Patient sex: F
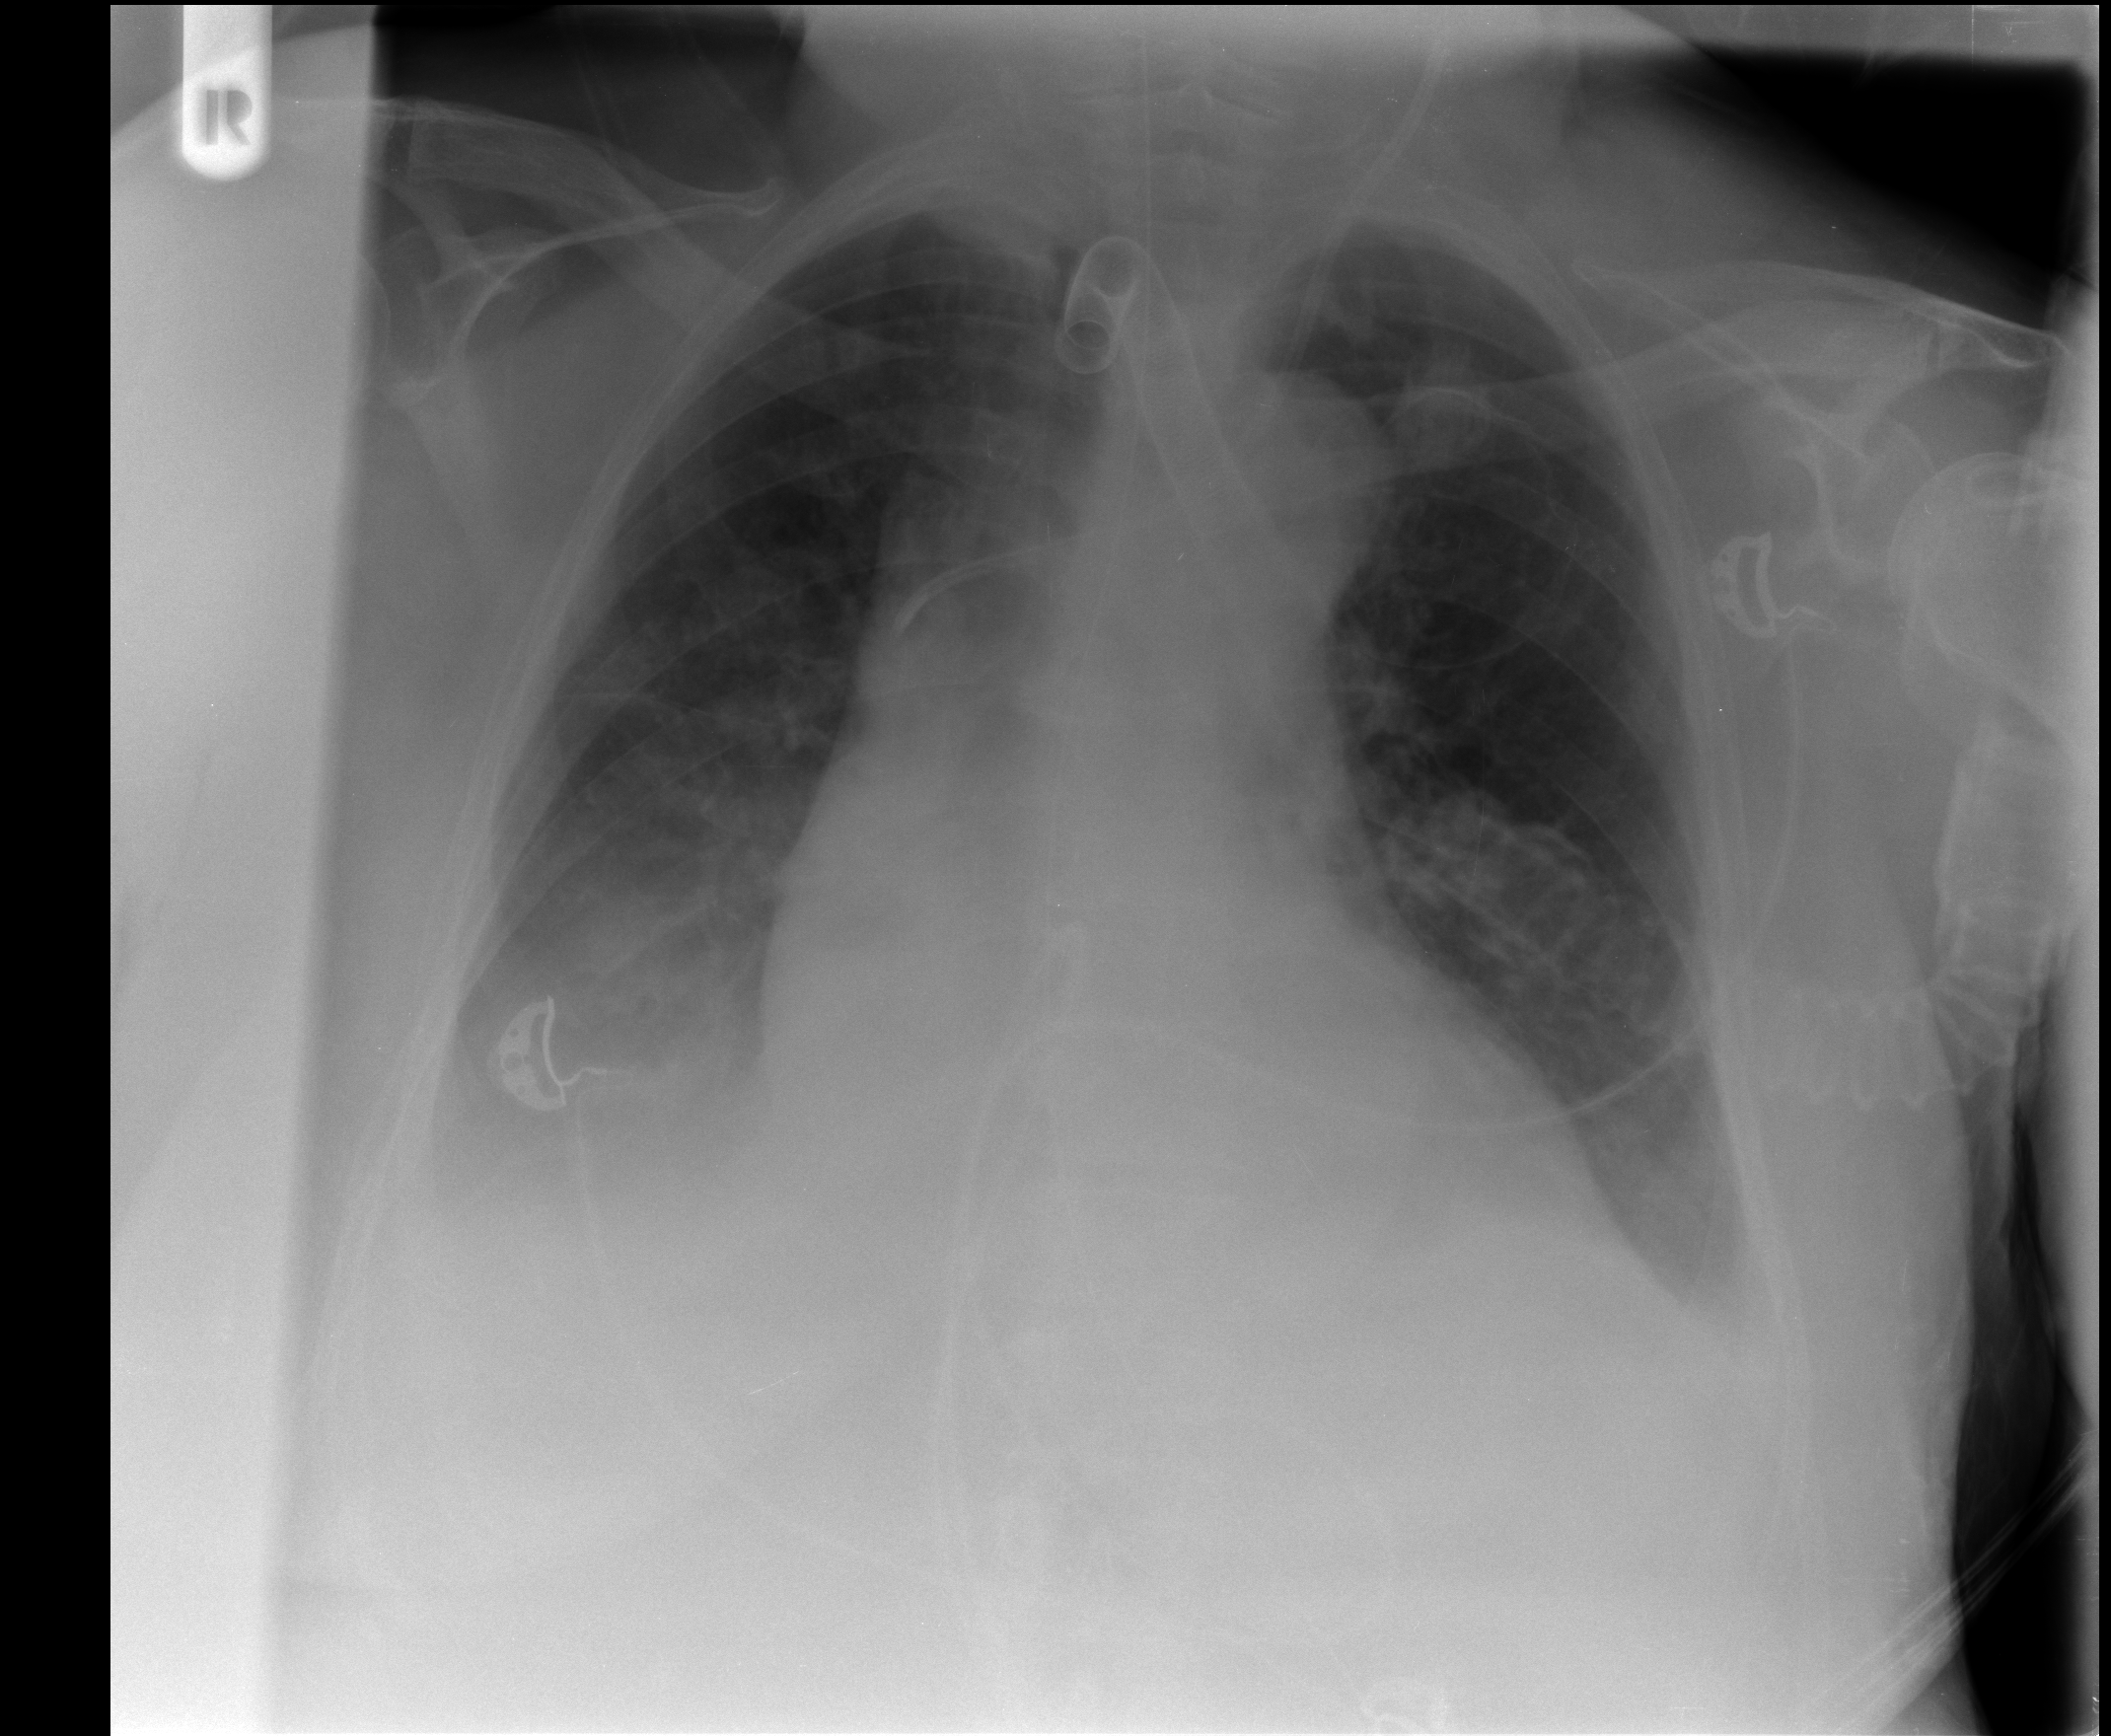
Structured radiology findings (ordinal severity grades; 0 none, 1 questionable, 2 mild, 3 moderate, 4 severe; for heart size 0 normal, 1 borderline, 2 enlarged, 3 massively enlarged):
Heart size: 2
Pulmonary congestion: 2
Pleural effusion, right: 2
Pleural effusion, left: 2
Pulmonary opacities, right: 1
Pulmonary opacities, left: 2
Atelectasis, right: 3
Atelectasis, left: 2